Question: A SASS mixin which produces some CSS rules is being ignored. Chrome Dev Tools is showing the rules registered but crossed out and I cannot figure out why. I initially thought there was a conflict of specificity but there are no conflicting rules.
'''
span.icon {
display: inline-block;
background-image: url('images/sprite.png');
background-repeat: no-repeat;
&.telephone {
@include sprite('19px', '25px', '-300px 0');
}
}
'''
'''
@mixin sprite($width, $height, $bg-position) {
width: $width;
height: $height;
background-position: $bg-position;
}
'''

The width, height and background-poisition property is not being specified for that element elsewhere so I don't understand why those rules are being ignored.
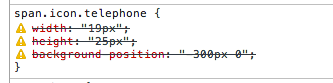
Answer: The browser is ignoring your CSS because it is not valid. The width, height, and background-position properties do not accept strings, they accept lengths (in the case of background-position, a list of lengths).
'''
.foo {
@include sprite(19px, 25px, -300px 0);
}
'''
Unless you want a string, do not use quotes.